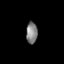
Tissue: lung
Cell type: Epithelial cells
Senescence score: 0.2182
Nuclear area (px): 233
Mean DAPI intensity: 131.064